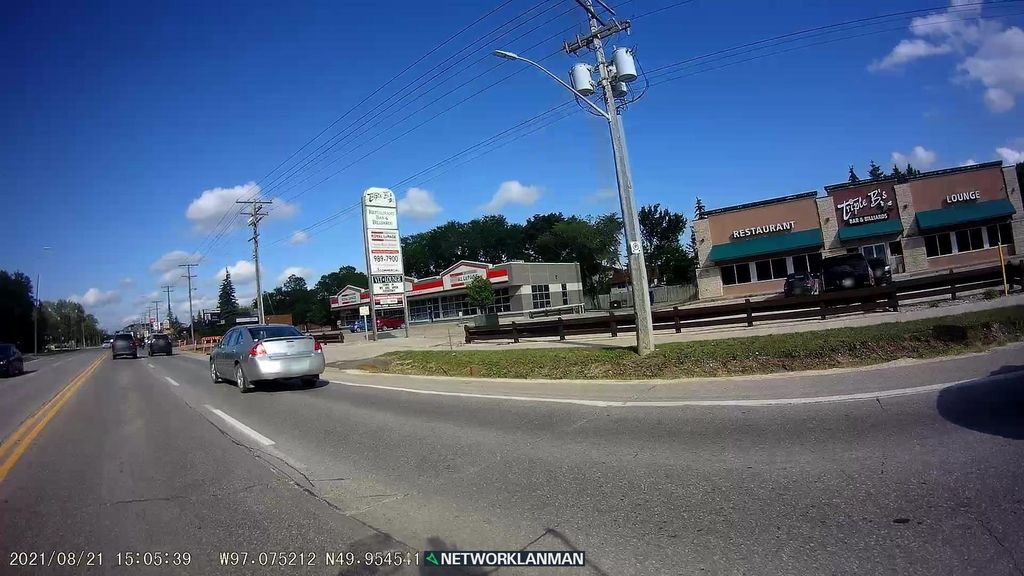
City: winnipeg